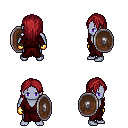
a pixel art fantasy rpg character, male body template, dark elf, purple skin, red robe, red pants, brunette long hairstyle, gold gloves, shield, four views (front, back, left, right), 2x2 character sprite sheet, small pixel art, hard edges, no anti-aliasing